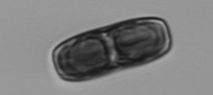
Label: Ephemera